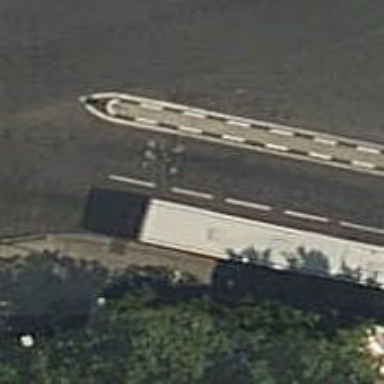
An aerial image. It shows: Footway with paving stones leading through tunnel.